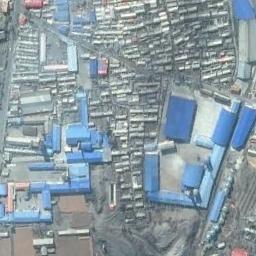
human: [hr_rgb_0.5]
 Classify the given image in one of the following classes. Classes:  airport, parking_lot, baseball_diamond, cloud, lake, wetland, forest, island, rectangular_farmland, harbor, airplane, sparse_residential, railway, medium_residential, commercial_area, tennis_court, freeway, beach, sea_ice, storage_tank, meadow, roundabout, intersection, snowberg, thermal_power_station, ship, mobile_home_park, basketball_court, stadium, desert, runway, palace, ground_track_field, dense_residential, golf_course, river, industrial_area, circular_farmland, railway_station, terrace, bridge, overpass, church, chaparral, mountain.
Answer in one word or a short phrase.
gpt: industrial_area